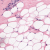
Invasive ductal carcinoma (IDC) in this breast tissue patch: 0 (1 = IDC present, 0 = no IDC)